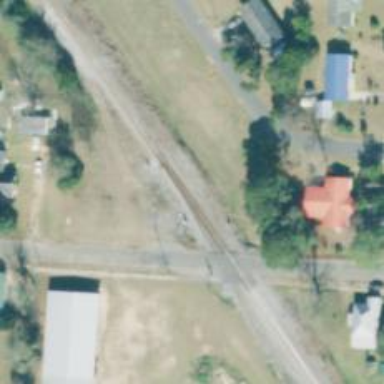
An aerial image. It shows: Railway spur junction.